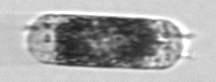
Label: Hemiaulus